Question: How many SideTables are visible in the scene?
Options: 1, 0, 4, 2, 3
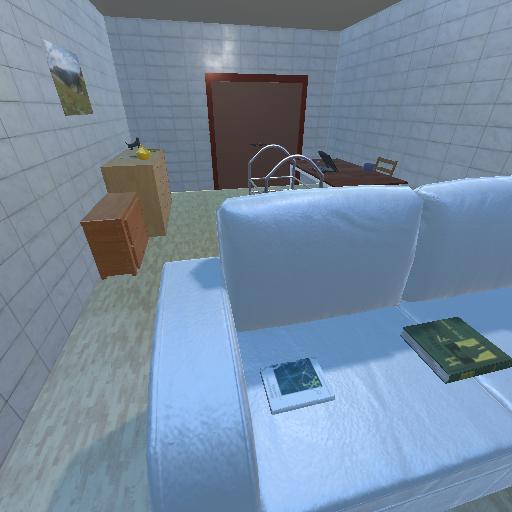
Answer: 1